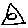
Label: triangle